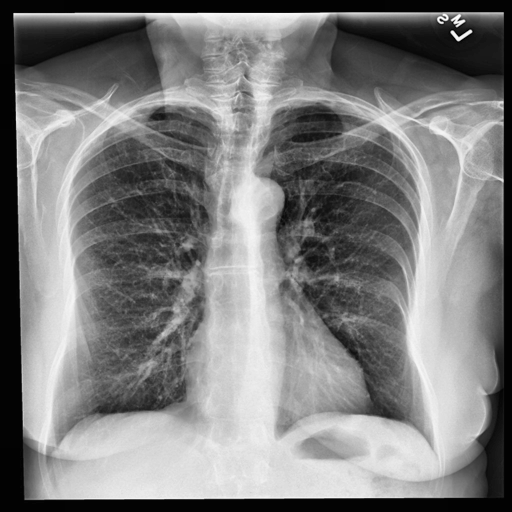
Finding: NORMAL